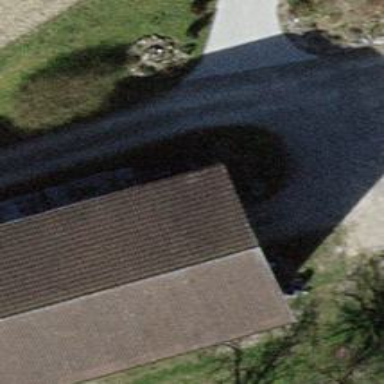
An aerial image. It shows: Farm auxiliary building with gabled roof.